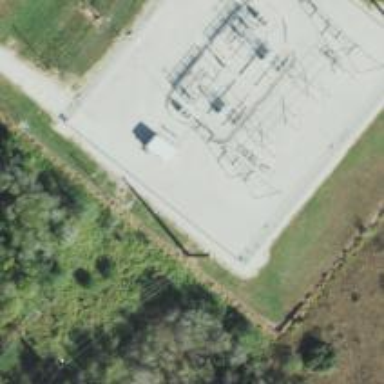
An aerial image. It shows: Power pole.